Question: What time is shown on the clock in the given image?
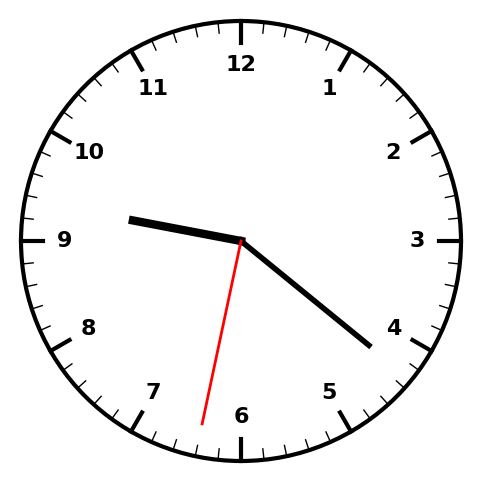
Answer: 09:21:32